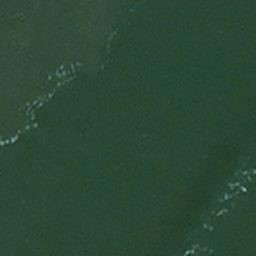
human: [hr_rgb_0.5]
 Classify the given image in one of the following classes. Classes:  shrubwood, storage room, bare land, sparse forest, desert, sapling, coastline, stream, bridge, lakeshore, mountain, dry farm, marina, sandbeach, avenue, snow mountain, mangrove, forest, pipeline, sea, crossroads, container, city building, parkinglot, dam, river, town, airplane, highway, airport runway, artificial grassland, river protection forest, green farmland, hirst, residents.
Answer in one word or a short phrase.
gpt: sea